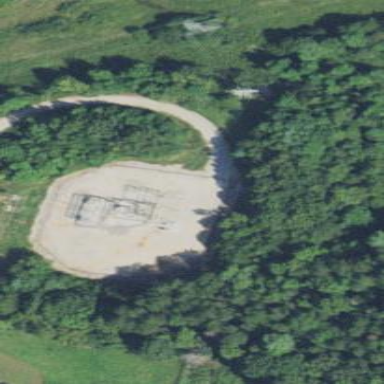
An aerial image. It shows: There is distribution substation enclosed by fence.